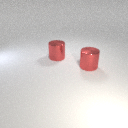
large red metal cylinder to the left of large red metal cylinder